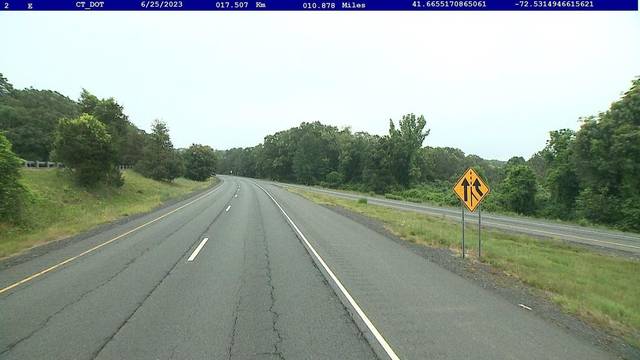
Region: United States
Coordinates: 41.666, -72.531